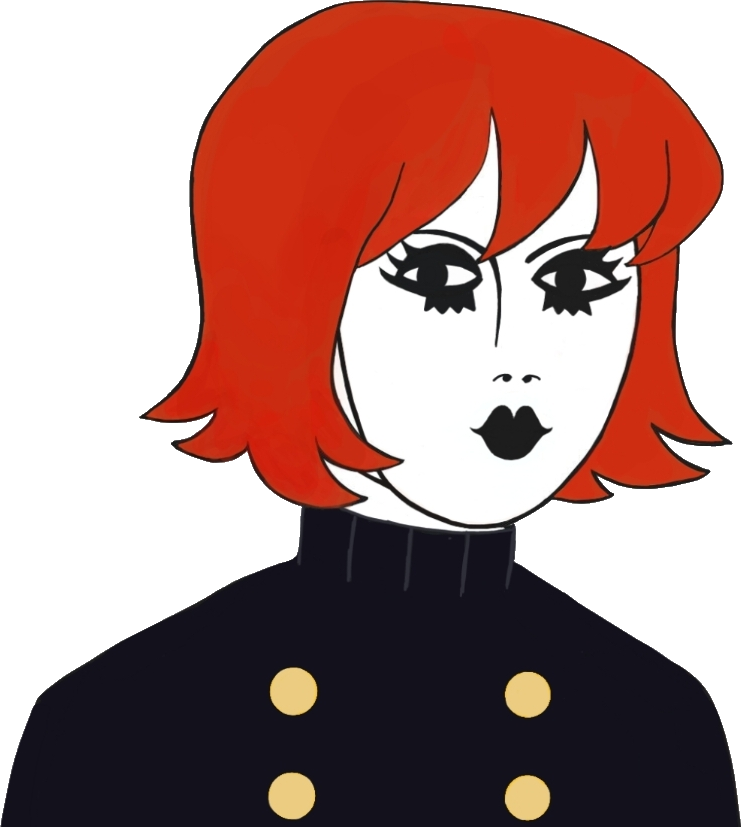
Label: 5_Doomer_Girl